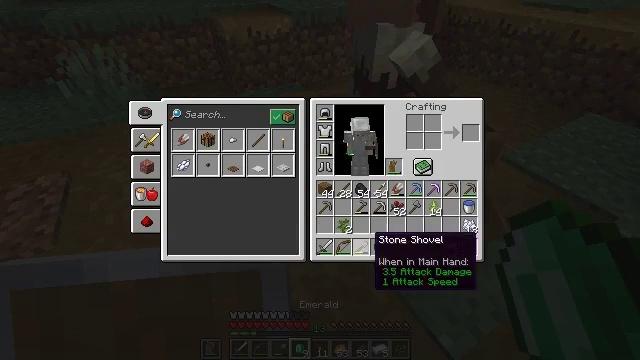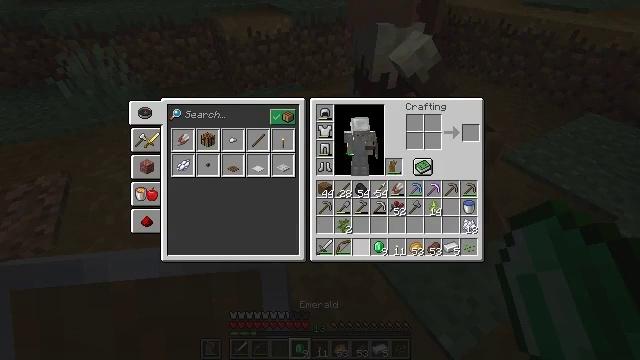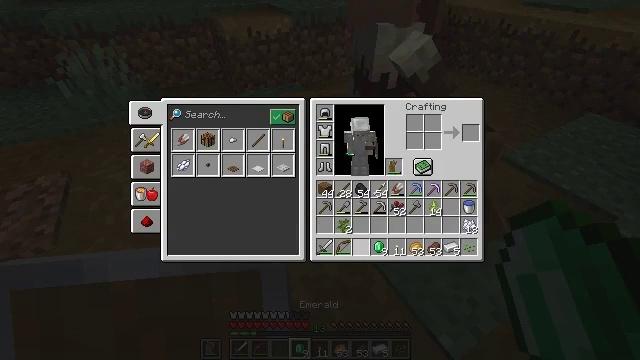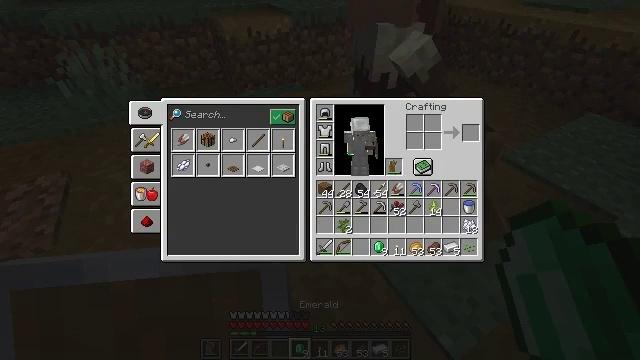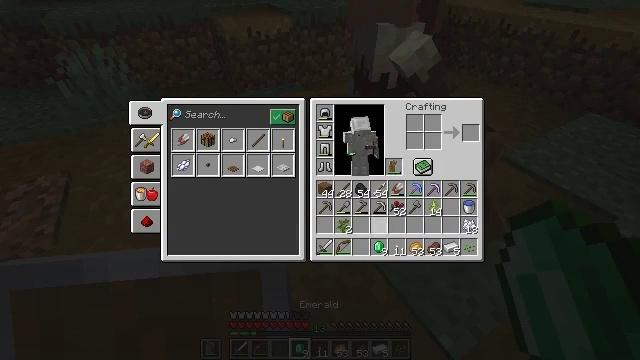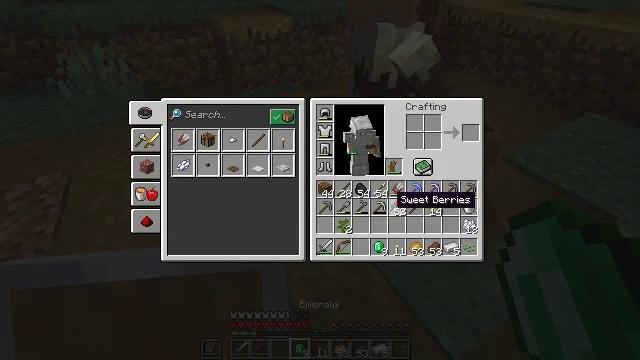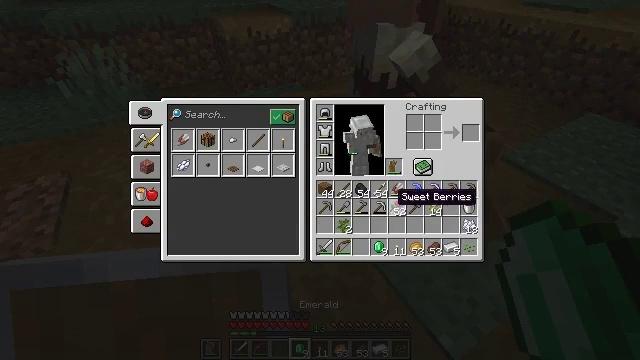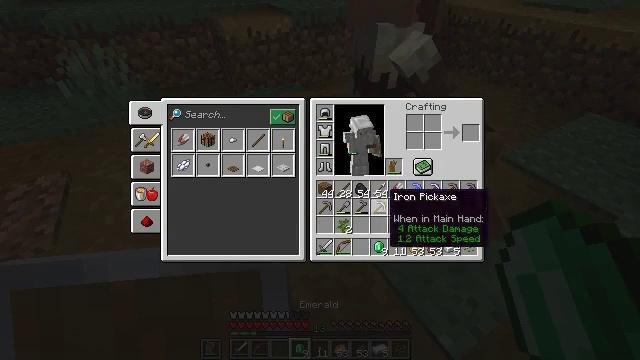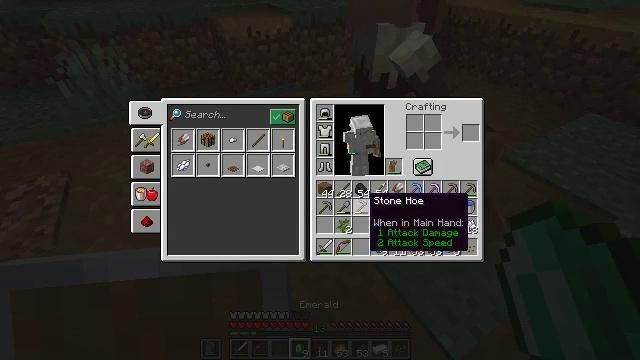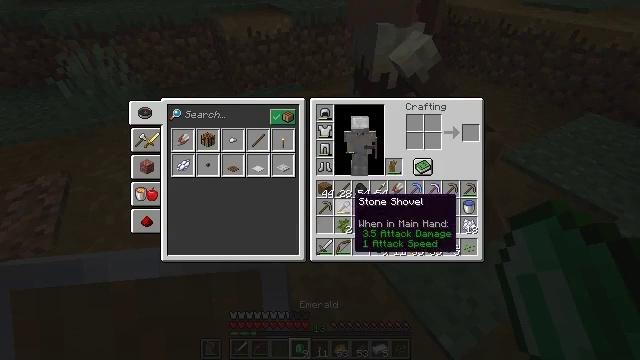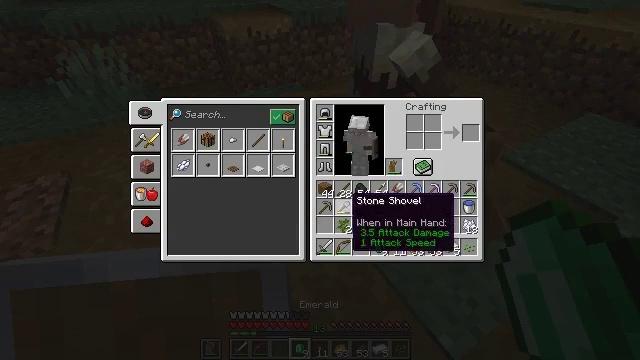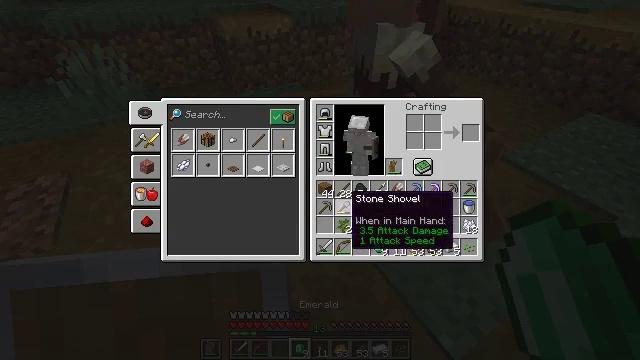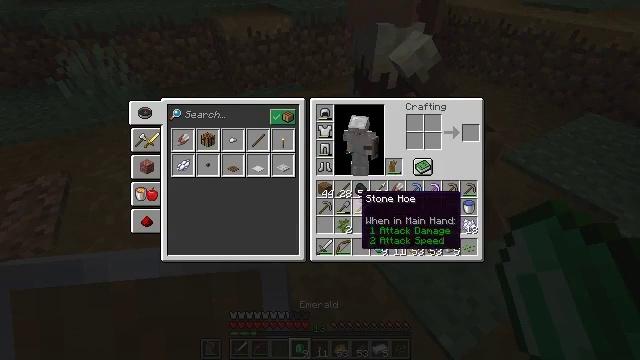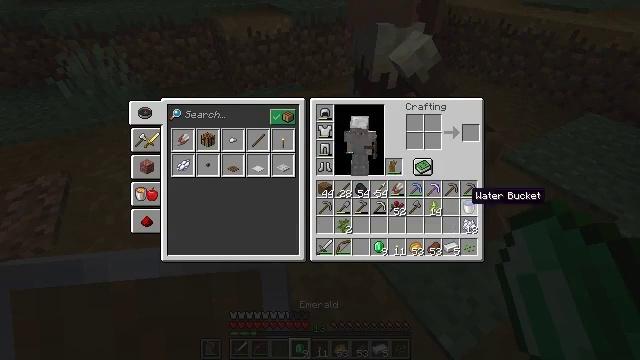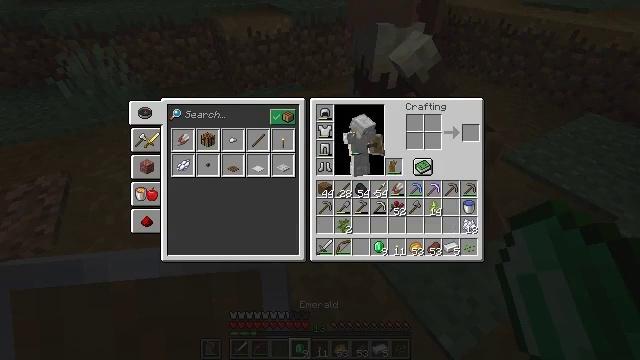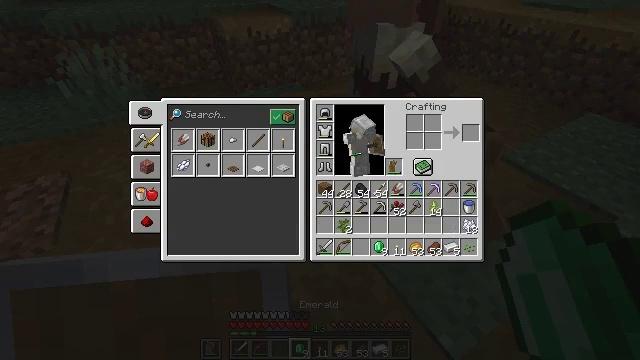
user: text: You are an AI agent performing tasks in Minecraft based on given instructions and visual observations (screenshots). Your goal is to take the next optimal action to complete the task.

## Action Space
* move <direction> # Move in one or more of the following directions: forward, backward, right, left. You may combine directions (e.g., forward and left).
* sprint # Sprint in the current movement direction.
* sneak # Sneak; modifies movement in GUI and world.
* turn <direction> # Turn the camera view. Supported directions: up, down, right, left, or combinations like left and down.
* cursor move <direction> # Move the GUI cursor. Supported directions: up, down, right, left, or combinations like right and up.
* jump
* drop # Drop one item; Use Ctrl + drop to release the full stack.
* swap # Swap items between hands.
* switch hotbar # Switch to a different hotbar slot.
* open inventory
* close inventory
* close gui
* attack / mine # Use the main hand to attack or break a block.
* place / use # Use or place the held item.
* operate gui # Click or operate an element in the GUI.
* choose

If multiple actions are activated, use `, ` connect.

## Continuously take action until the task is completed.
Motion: motion action
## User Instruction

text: Remove the cobblestone wall block.
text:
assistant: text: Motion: sneak, operate gui
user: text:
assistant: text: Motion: sneak, operate gui
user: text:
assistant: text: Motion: sneak, cursor move up
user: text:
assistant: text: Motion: sneak, cursor move right and up
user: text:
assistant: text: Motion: sneak, cursor move right and up
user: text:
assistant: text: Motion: sneak
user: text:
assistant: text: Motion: sneak, cursor move left
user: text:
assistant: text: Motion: sneak, cursor move left
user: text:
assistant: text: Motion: sneak, cursor move left
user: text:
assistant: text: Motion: sneak
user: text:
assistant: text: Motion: sneak
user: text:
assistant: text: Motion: sneak, cursor move right
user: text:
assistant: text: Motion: sneak, cursor move right
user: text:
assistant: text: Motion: sneak, cursor move right and down
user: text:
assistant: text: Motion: sneak
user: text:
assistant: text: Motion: sneak, cursor move left
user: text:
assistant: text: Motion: sneak, cursor move left
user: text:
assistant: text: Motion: sneak, cursor move left
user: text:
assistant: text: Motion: sneak, cursor move left
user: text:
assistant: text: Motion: sneak, cursor move left
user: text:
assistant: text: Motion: sneak
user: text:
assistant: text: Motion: sneak, operate gui
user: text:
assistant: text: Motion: sneak, operate gui
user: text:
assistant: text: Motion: sneak, operate gui
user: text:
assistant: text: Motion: sneak
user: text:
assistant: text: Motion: no_op
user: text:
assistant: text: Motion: no_op
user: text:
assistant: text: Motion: turn left
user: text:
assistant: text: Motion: turn left
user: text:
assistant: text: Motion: move forward